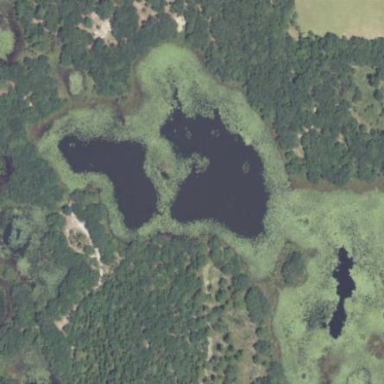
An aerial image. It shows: Marshy wetland area.